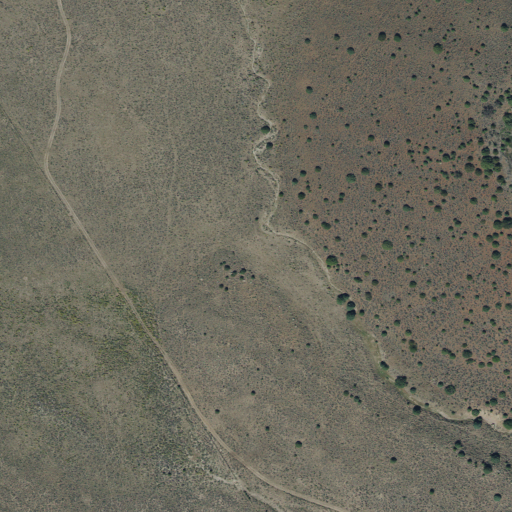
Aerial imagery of valley in Utah named Ashton Draw containing shrub and evergreen forest